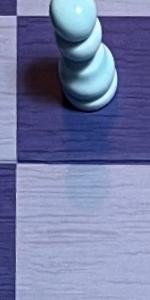
Label: Empty